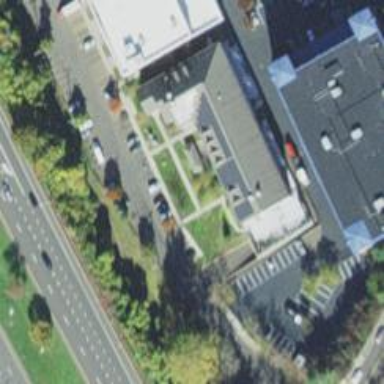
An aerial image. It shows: Part of building.